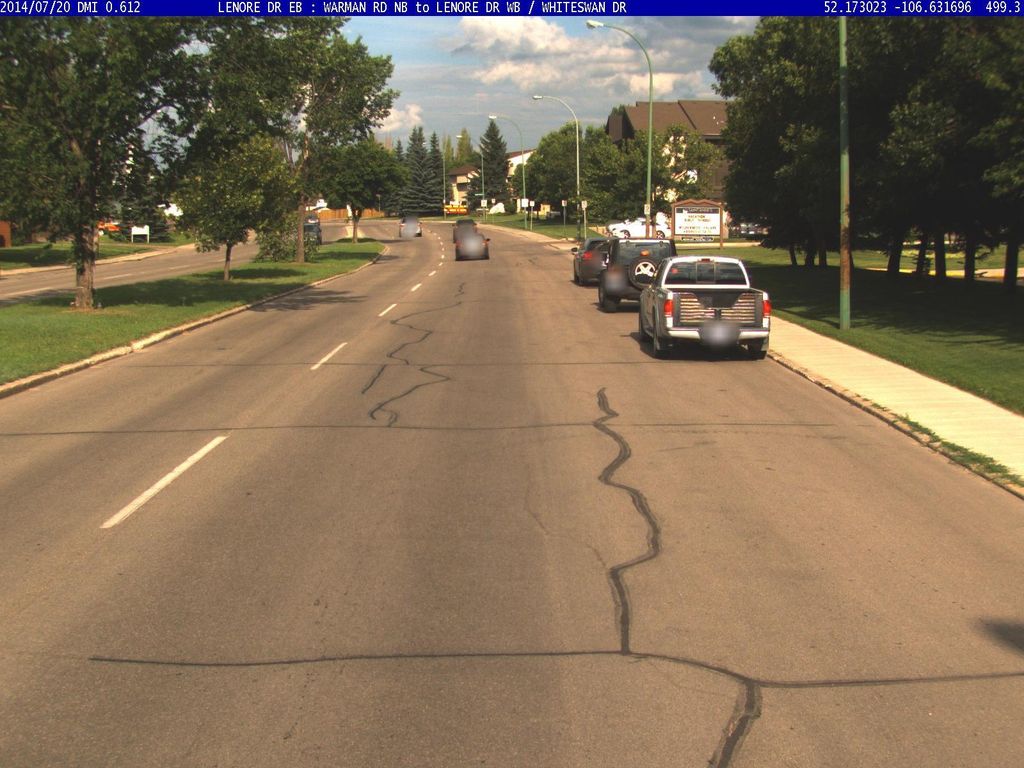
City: saskatoon